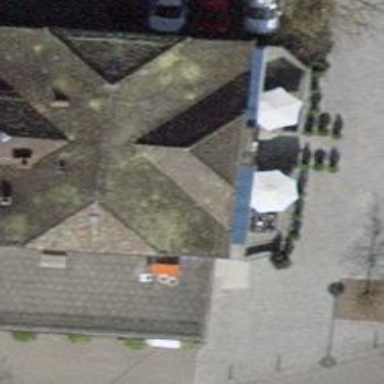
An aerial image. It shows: Restaurant building.